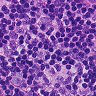
Metastatic tissue present: yes